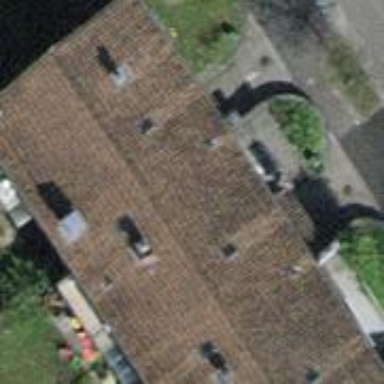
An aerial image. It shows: Terrace-style building with gabled roof.